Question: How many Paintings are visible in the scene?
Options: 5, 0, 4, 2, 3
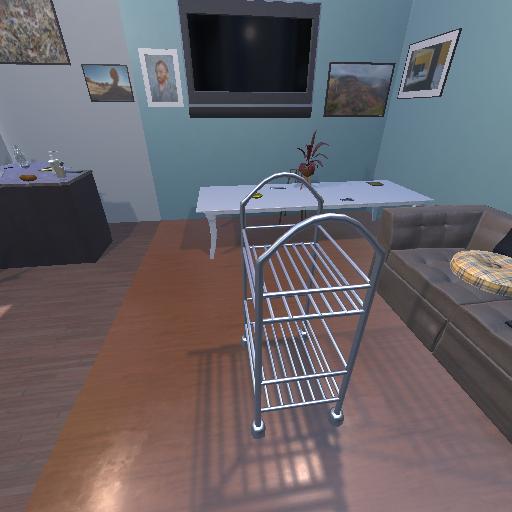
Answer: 5